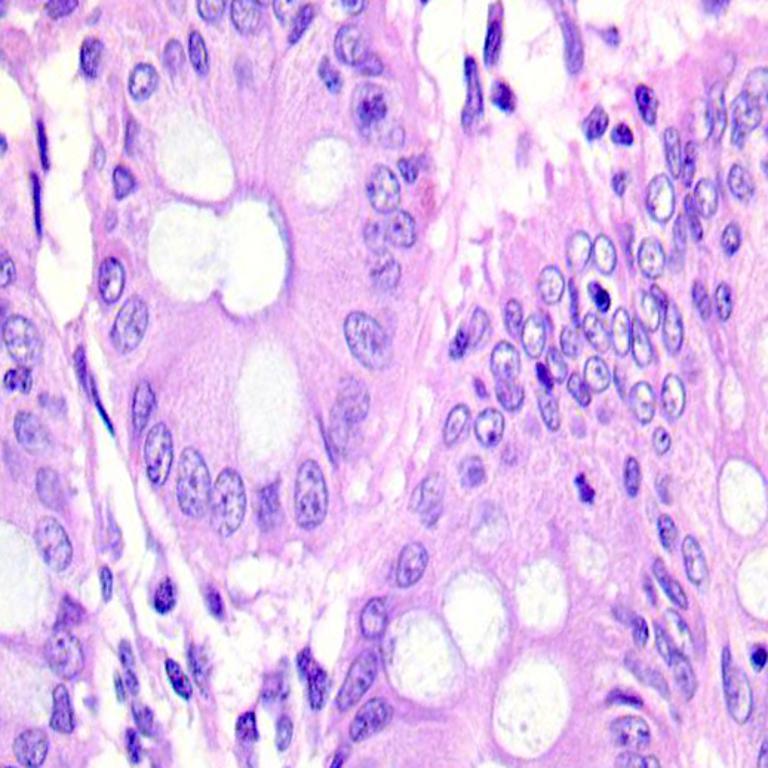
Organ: colon
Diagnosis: benign